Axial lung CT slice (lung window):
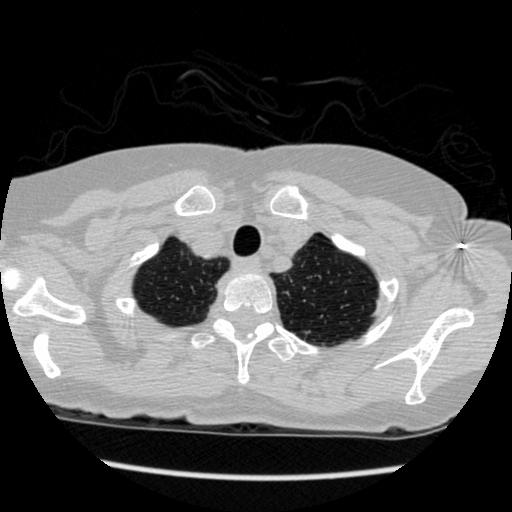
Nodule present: no